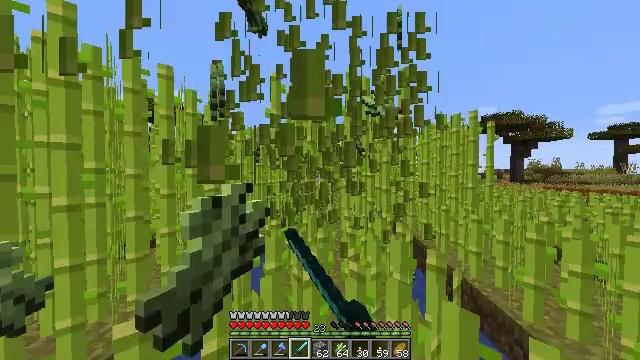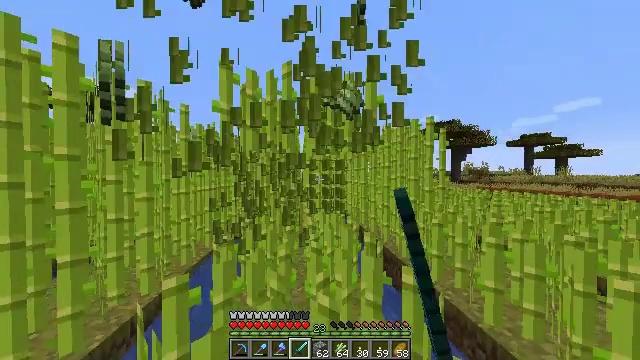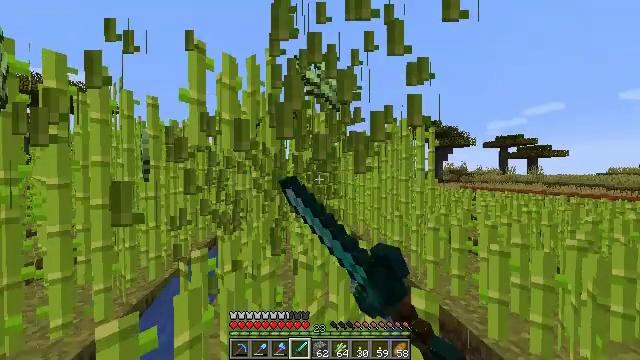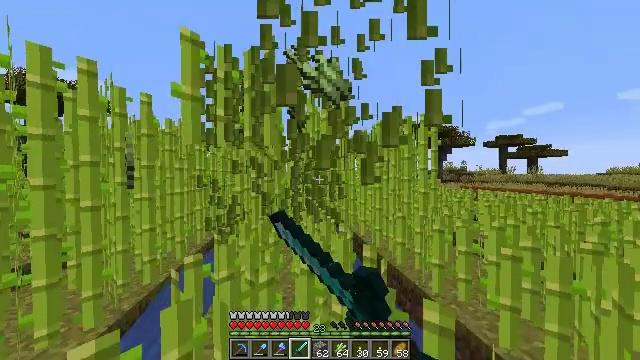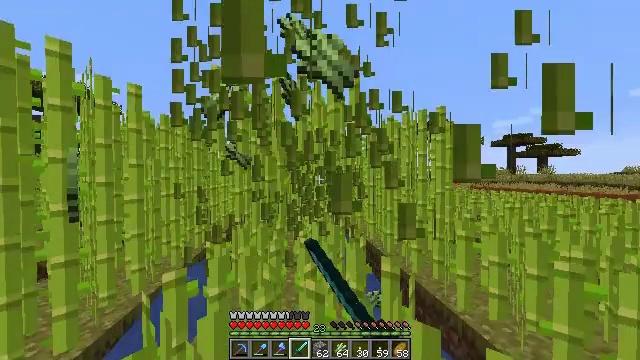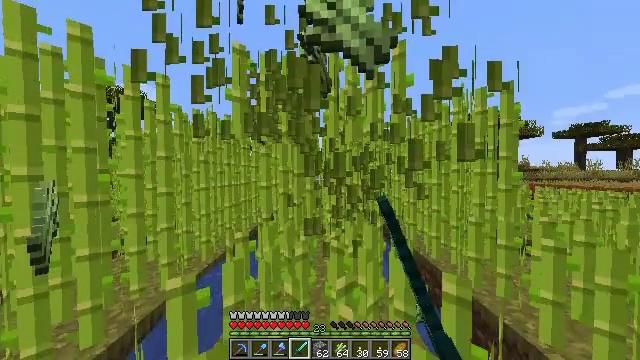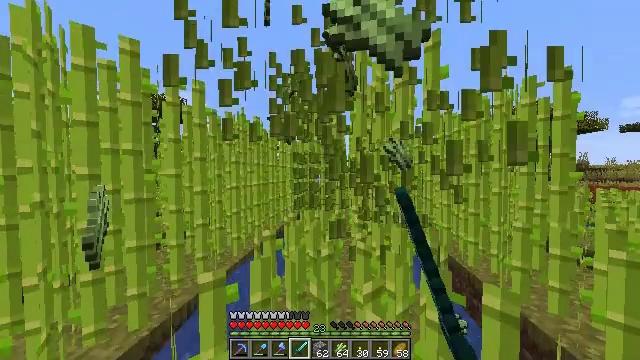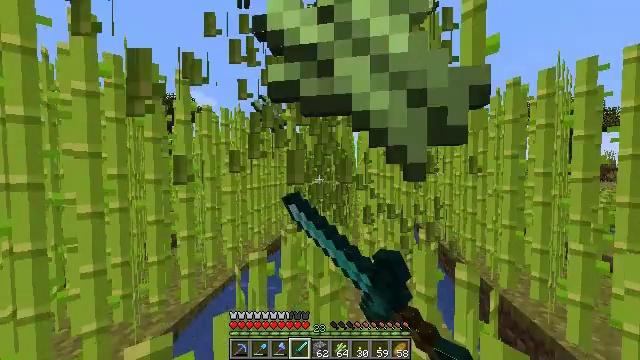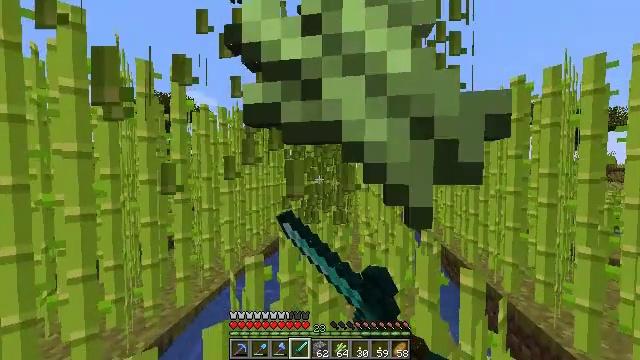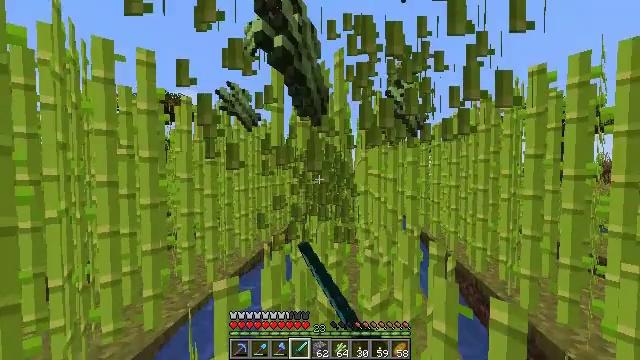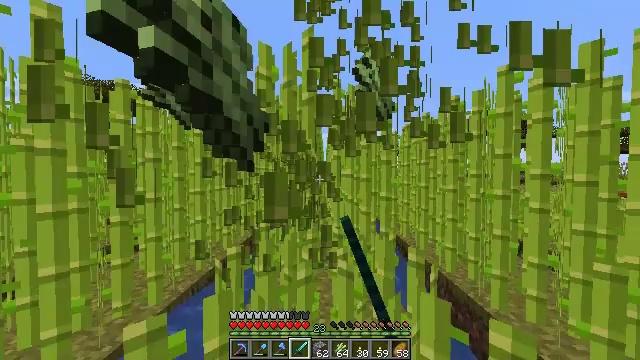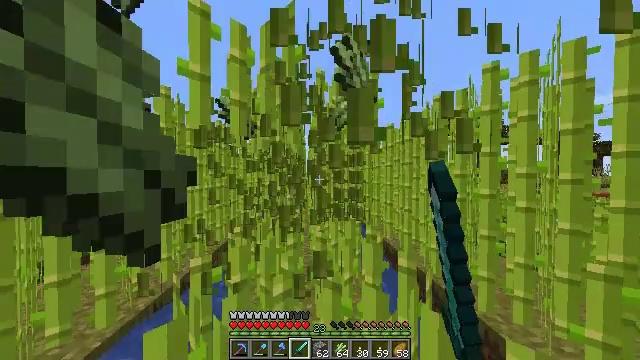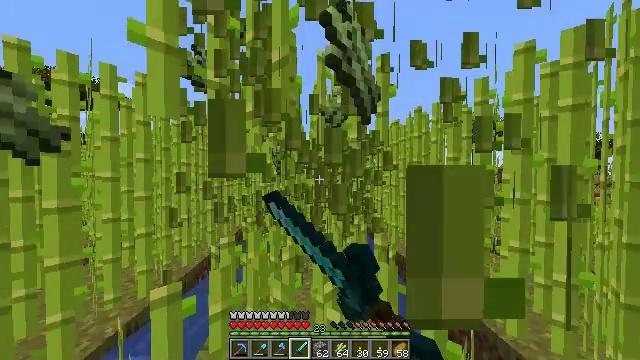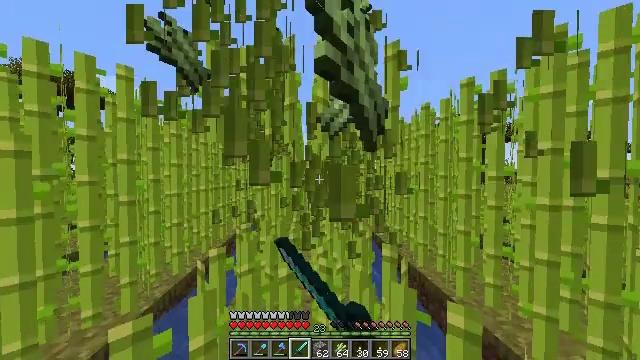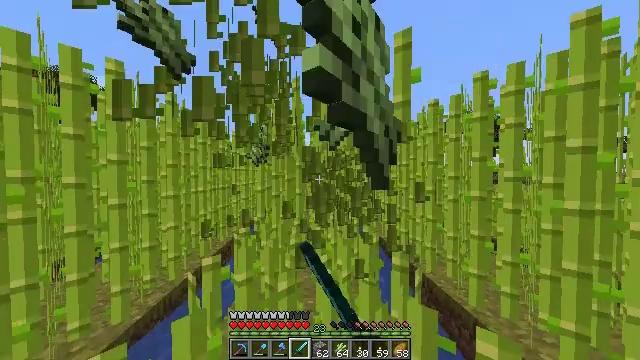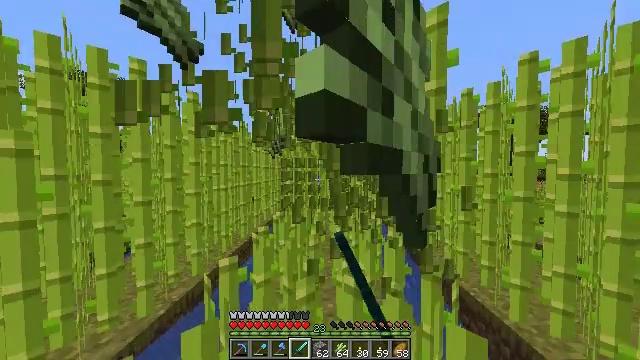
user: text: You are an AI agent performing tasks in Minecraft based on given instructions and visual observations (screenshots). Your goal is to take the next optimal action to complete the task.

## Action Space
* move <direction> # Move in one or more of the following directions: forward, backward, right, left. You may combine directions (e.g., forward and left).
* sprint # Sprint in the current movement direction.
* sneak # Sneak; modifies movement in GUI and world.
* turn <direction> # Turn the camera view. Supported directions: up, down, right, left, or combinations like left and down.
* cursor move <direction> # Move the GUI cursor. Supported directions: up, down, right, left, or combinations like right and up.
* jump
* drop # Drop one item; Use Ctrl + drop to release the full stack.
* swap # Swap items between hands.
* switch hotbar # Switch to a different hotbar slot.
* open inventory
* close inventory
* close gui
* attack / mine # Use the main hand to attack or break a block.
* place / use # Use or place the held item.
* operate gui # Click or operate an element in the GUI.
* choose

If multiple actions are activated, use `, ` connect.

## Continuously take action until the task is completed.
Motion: motion action
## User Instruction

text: Harvest sugar cane from the plant.
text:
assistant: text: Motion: move forward, sprint, turn right, attack / mine
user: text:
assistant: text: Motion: move forward, sprint, turn right, attack / mine
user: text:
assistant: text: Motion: move forward, sprint, attack / mine
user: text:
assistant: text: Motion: move forward, sprint, turn left, attack / mine
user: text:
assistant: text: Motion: move forward, sprint, turn left, attack / mine
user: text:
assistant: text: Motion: move forward, sprint, turn left, attack / mine
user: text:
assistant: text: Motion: move forward, sprint, turn left, attack / mine
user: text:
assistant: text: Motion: move forward, sprint, attack / mine
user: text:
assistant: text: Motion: move forward, sprint, attack / mine
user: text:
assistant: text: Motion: move forward, sprint, turn right, attack / mine
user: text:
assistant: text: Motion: move forward, sprint, turn right, attack / mine
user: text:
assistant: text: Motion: move forward, sprint, attack / mine
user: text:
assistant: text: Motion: move forward, sprint, attack / mine
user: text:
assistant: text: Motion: move forward, sprint, attack / mine
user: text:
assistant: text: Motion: move forward, sprint, turn left, attack / mine
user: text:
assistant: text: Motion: move forward, sprint, attack / mine
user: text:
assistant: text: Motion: move forward, sprint, turn right, attack / mine
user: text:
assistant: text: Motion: move forward, sprint, turn right, attack / mine
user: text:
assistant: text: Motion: move forward, sprint, turn right, attack / mine
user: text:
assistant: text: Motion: move forward, sprint, turn left, attack / mine
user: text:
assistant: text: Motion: move forward, sprint, turn left, attack / mine
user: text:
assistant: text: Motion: move forward, sprint, turn left, attack / mine
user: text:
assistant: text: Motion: move forward, sprint, attack / mine
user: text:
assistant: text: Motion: move forward, sprint, turn right, attack / mine
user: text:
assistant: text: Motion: move forward, sprint, turn right, attack / mine
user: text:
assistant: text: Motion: move forward, sprint, turn left, attack / mine
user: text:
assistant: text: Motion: move forward, sprint, turn left, attack / mine
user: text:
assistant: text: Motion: move forward, sprint, turn left, attack / mine
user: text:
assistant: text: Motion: move forward, sprint, turn right, attack / mine
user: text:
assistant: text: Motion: move forward, sprint, turn right, attack / mine